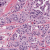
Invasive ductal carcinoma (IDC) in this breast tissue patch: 1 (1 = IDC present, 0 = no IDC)